Question: It seems that the origin point's components are been multiplied by 2 when drawing the PDF page. Is something I'm doing causing this?
I have a UIViewController that displays a PDF page on a UIScrollView. the PDF page itself is drawn on a CATiledLayer, however, when my view controller draws the layer there is a considerable offset between the layer's bounds and the drawn PDF. As you can see in the picture, the page should have been drawn on the yellow view:

Here is the relevant code that draws the page:
'''
- (void)refreshPage
{
if(contentView) {
for(UIView *v in self.view.subviews) {
[v removeFromSuperview];
[v release];
}
}
CGRect pageRect = CGRectIntegral(CGPDFPageGetBoxRect(self._document.page, kCGPDFCropBox));
pageRect.origin.x = ((self.view.frame.size.width / 2) - (pageRect.size.width / 2));
CATiledLayer *tiledLayer = [CATiledLayer layer];
tiledLayer.delegate = self;
tiledLayer.tileSize = CGSizeMake(1024.0, 1024.0);
tiledLayer.levelsOfDetail = 1000;
tiledLayer.levelsOfDetailBias = 1000;
tiledLayer.frame = pageRect;
contentView = [[UIView alloc] initWithFrame:pageRect];
[contentView.layer addSublayer:tiledLayer];
CGRect viewFrame = self.view.frame;
viewFrame.origin = CGPointZero;
UIScrollView *scrollView = [[UIScrollView alloc] initWithFrame:viewFrame];
//[scrollView setBackgroundColor:[UIColor cyanColor]];
//[contentView setBackgroundColor:[UIColor yellowColor]];
scrollView.delegate = self;
scrollView.contentSize = pageRect.size;
scrollView.maximumZoomScale = 1000;
[scrollView addSubview:contentView];
[self.view addSubview:scrollView];
pagingViewController = [[PDFPagingViewController alloc] initWithDocument:self._document AndObserver:self];
[self.view addSubview:pagingViewController.view];
}
- (UIView *)viewForZoomingInScrollView:(UIScrollView *)scrollView
{
return contentView;
}
- (void)drawLayer:(CALayer *)layer inContext:(CGContextRef)ctx
{
if(self._document) {
[layer setBackgroundColor:(CGColorRef)[UIColor redColor]];
CGRect drawingRect = CGContextGetClipBoundingBox(ctx);
CGContextSetRGBFillColor(ctx, 1.0, 1.0, 1.0, 1.0);
CGContextFillRect(ctx, drawingRect);
CGContextTranslateCTM(ctx, 0.0, layer.bounds.size.height);
CGContextScaleCTM(ctx, 1.0, -1.0);
CGContextConcatCTM(ctx, CGPDFPageGetDrawingTransform(self._document.page, kCGPDFCropBox, layer.bounds, 0, true));
CGContextDrawPDFPage(ctx, self._document.page);
}
}
'''
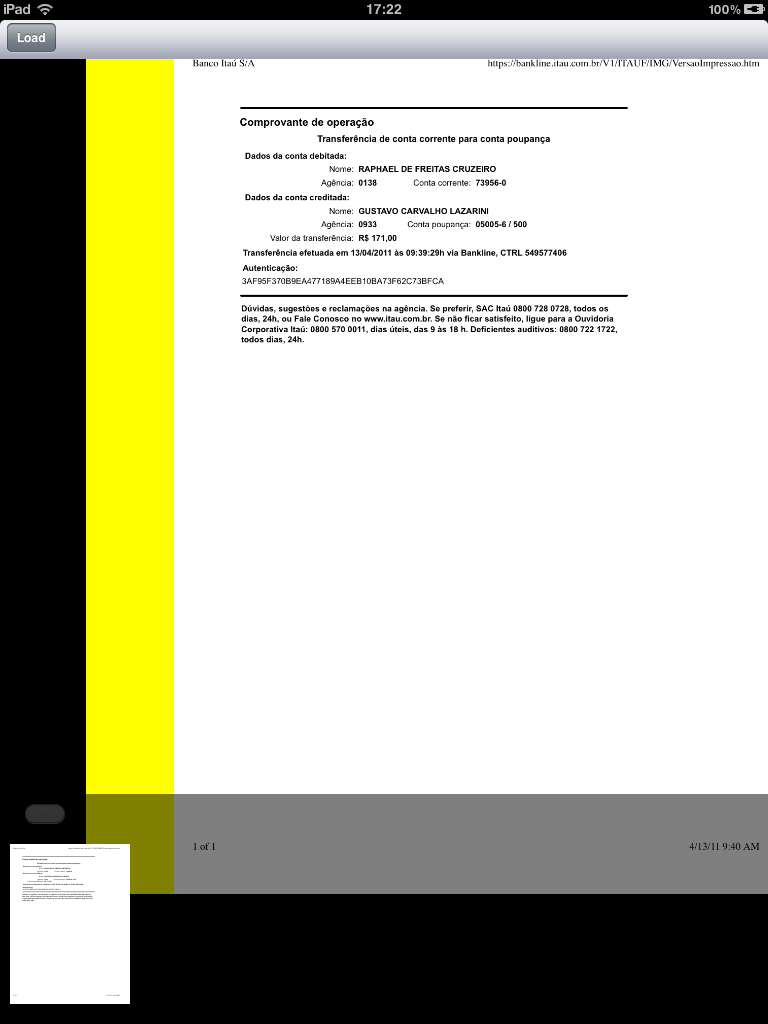
Answer: You need to change when you set the pageRect's origin (which I assume you do to center in the view). You are setting both the layer's frame and the contentView's frame to the offset 'pageRect' when you really intend to offset only one.
'''
-(void)refreshPage {
//...
CGRect pageRect = CGRectIntegral(CGPDFPageGetBoxRect(self._document.page, kCGPDFCropBox));
CATiledLayer *tiledLayer = [CATiledLayer layer];
//...
tiledLayer.frame = pageRect;
// set the pageRect origin now to center the contentView, not the layer
pageRect.origin.x = ((self.view.frame.size.width / 2) - (pageRect.size.width / 2));
contentView = [[UIView alloc] initWithFrame:pageRect];
[contentView.layer addSublayer:tiledLayer];
//...
}
'''